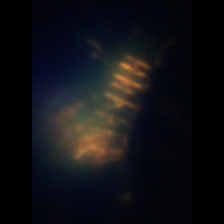
Taxon: Chaetoceros
Group: Diatoms